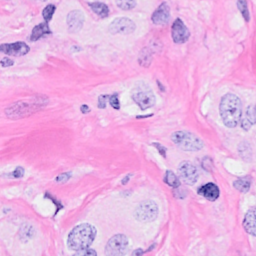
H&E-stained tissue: Breast